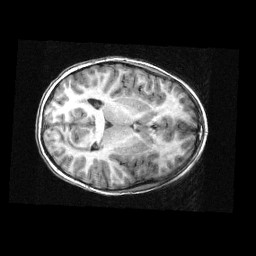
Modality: T1w
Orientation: axial
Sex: male